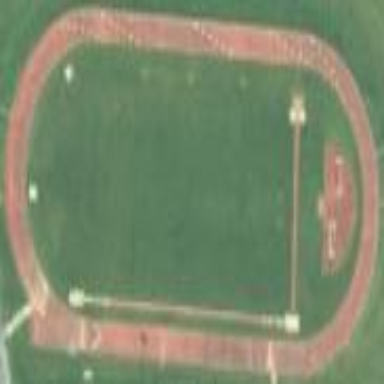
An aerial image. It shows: Athletics pitch for leisure land sports.